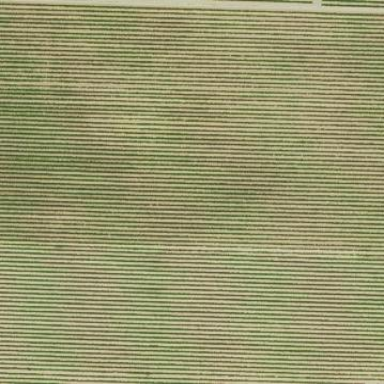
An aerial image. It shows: Vineyard with grape crops.